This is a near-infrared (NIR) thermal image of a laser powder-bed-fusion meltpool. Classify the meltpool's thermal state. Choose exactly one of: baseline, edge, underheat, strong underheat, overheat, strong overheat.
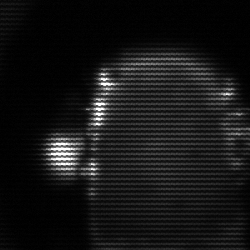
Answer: baseline